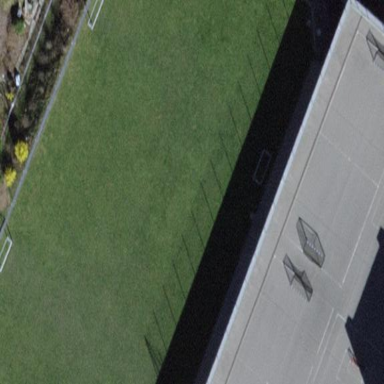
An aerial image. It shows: Soccer pitch designated for leisure and sports activities.